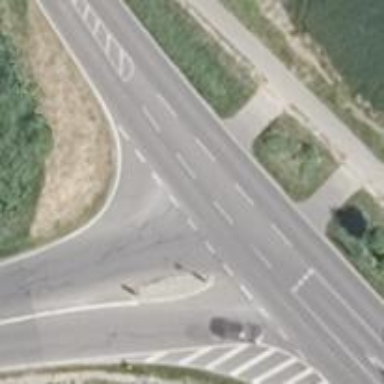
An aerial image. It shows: Service road with smooth asphalt surface of the highest grade.